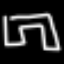
Label: pants